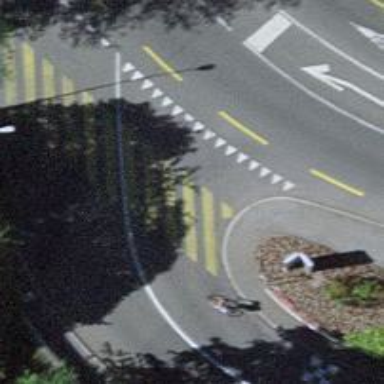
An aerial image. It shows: Sidewalk along the footway.